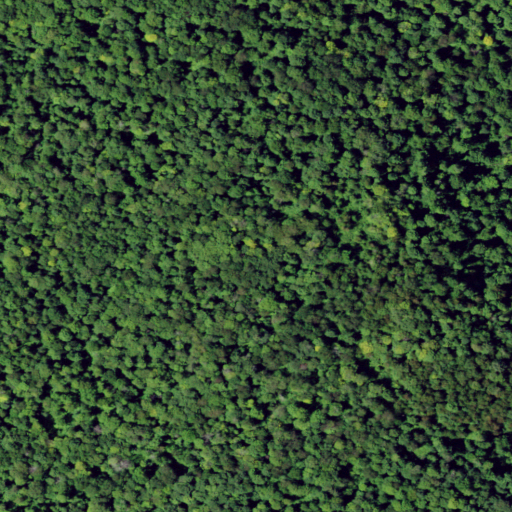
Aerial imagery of mountain in New York named Walton Mountain containing only deciduous forest